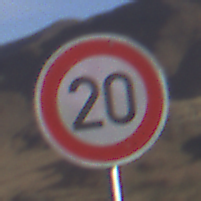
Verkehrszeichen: Geschwindigkeit20
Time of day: MorningAfternoon
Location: Outdoor (Nature)
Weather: PartlyCloudy
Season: NotSpecified
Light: Natural